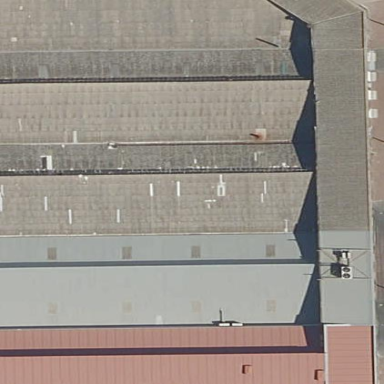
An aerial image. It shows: Industrial building.